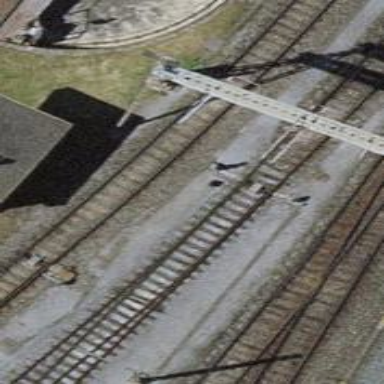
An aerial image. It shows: Railway switch.